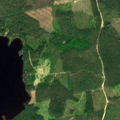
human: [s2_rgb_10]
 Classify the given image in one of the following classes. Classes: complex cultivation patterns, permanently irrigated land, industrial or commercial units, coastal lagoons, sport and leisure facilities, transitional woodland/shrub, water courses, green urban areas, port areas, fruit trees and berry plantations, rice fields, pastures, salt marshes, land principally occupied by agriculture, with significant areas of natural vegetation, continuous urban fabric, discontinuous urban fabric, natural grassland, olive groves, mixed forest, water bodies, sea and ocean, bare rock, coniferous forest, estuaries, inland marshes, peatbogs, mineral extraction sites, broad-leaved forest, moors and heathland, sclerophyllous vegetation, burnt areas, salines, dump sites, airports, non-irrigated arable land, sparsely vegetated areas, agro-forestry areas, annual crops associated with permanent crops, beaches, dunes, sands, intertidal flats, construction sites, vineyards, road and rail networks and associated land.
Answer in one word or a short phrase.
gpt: coniferous forest, transitional woodland/shrub, water bodies